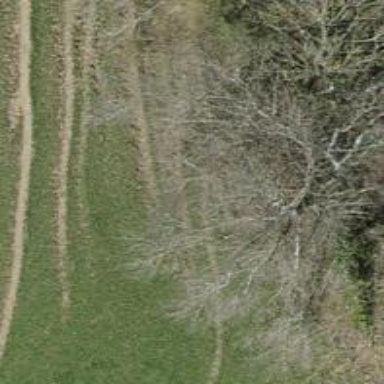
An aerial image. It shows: Single tag "natural: tree."